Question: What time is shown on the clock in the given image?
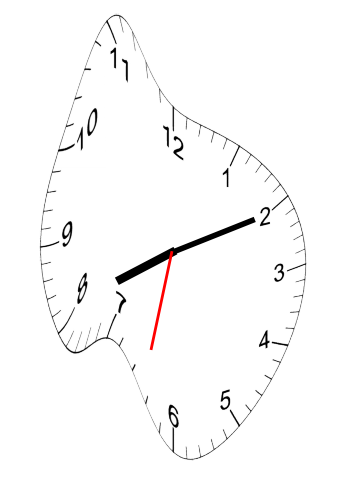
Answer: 08:10:32